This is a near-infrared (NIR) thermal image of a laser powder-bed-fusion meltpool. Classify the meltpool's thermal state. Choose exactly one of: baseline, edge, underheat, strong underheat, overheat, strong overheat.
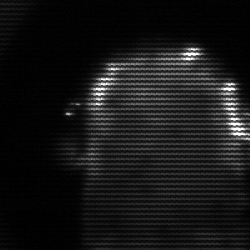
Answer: baseline